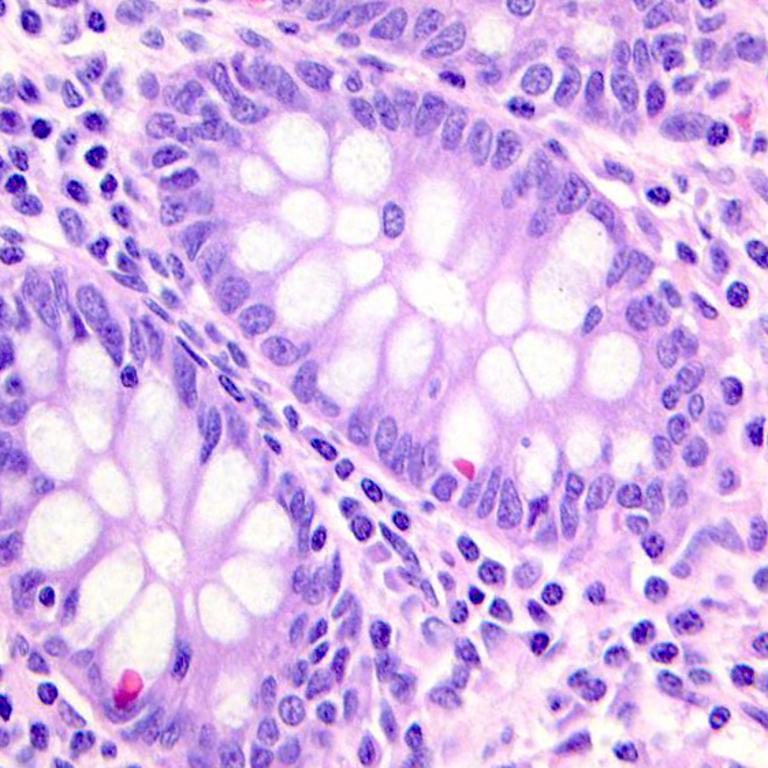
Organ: colon
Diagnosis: benign